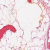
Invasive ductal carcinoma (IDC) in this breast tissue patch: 0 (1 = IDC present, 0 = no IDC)